九年级 · 计数
某小组在“用频率估计概率”的实验中, 统计了某种结果出现的频率, 绘制了如图所示的折线图，那么符合这一结果的实验最有可能的是（）

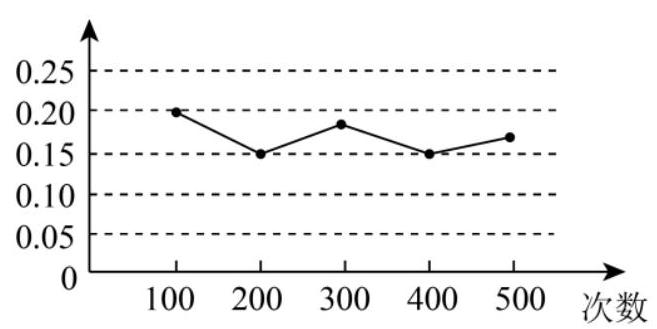
A. 袋子中有 1 个红球和 2 个黄球, 它们只有颜色上的区别, 从中随机地取出一个球是黄球

B. 掷一枚质地均匀的硬币, 落地时结果是“正面向上”

C. 掷一个质地均匀的正六面体骰子, 落地时面朝上的点数是 2

D. 从一副扑克牌中随机抽取一张, 抽到的牌是梅花

答案: C
解析: 分别计算出每个事件的概率, 其值在 $0.16-0.19$ 的即符合题意;

【详解】解： A、袋子中有 1 个红球和 2 个黄球, 它们只有颜色上的区别, 从中随机地取出一个球是黄球的概率为 $\frac{2}{3}$, 不符合题意;

B、掷一枚质地均匀的硬币, 落地时结果是“正面向上”的概率为 $\frac{1}{2}$, 不符合题意;

C、掷一个质地均匀的正六面体龍子, 落地时面朝上的点数是 2 的概率为 $\frac{1}{6}$, 符合题意;

D、从一副扑克牌中随机抽取一张, 抽到的牌是梅花的概率为 $\frac{13}{54}$, 不符合题意;

故选: C.

【点睛】本题主要考查概率的计算和频率估计概率思想, 注意这种概率的得出是在大量实验的基础上得出的, 不能单纯的依靠几次决定.